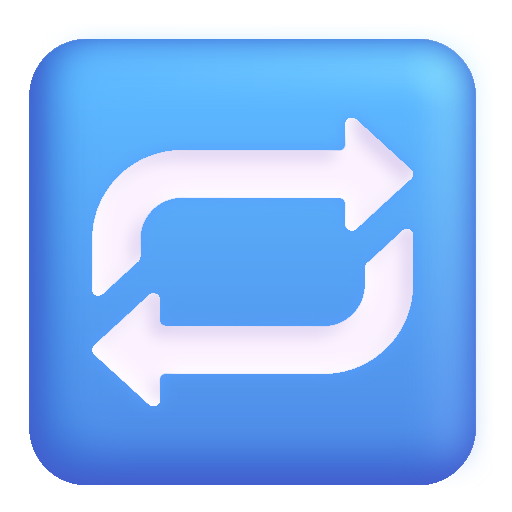
repeat button color